Interaction volume radius: 5 \u00c5
Interaction volume height: 15 \u00c5
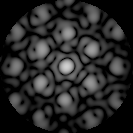
Disorder parameter: 0.3143